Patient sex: M
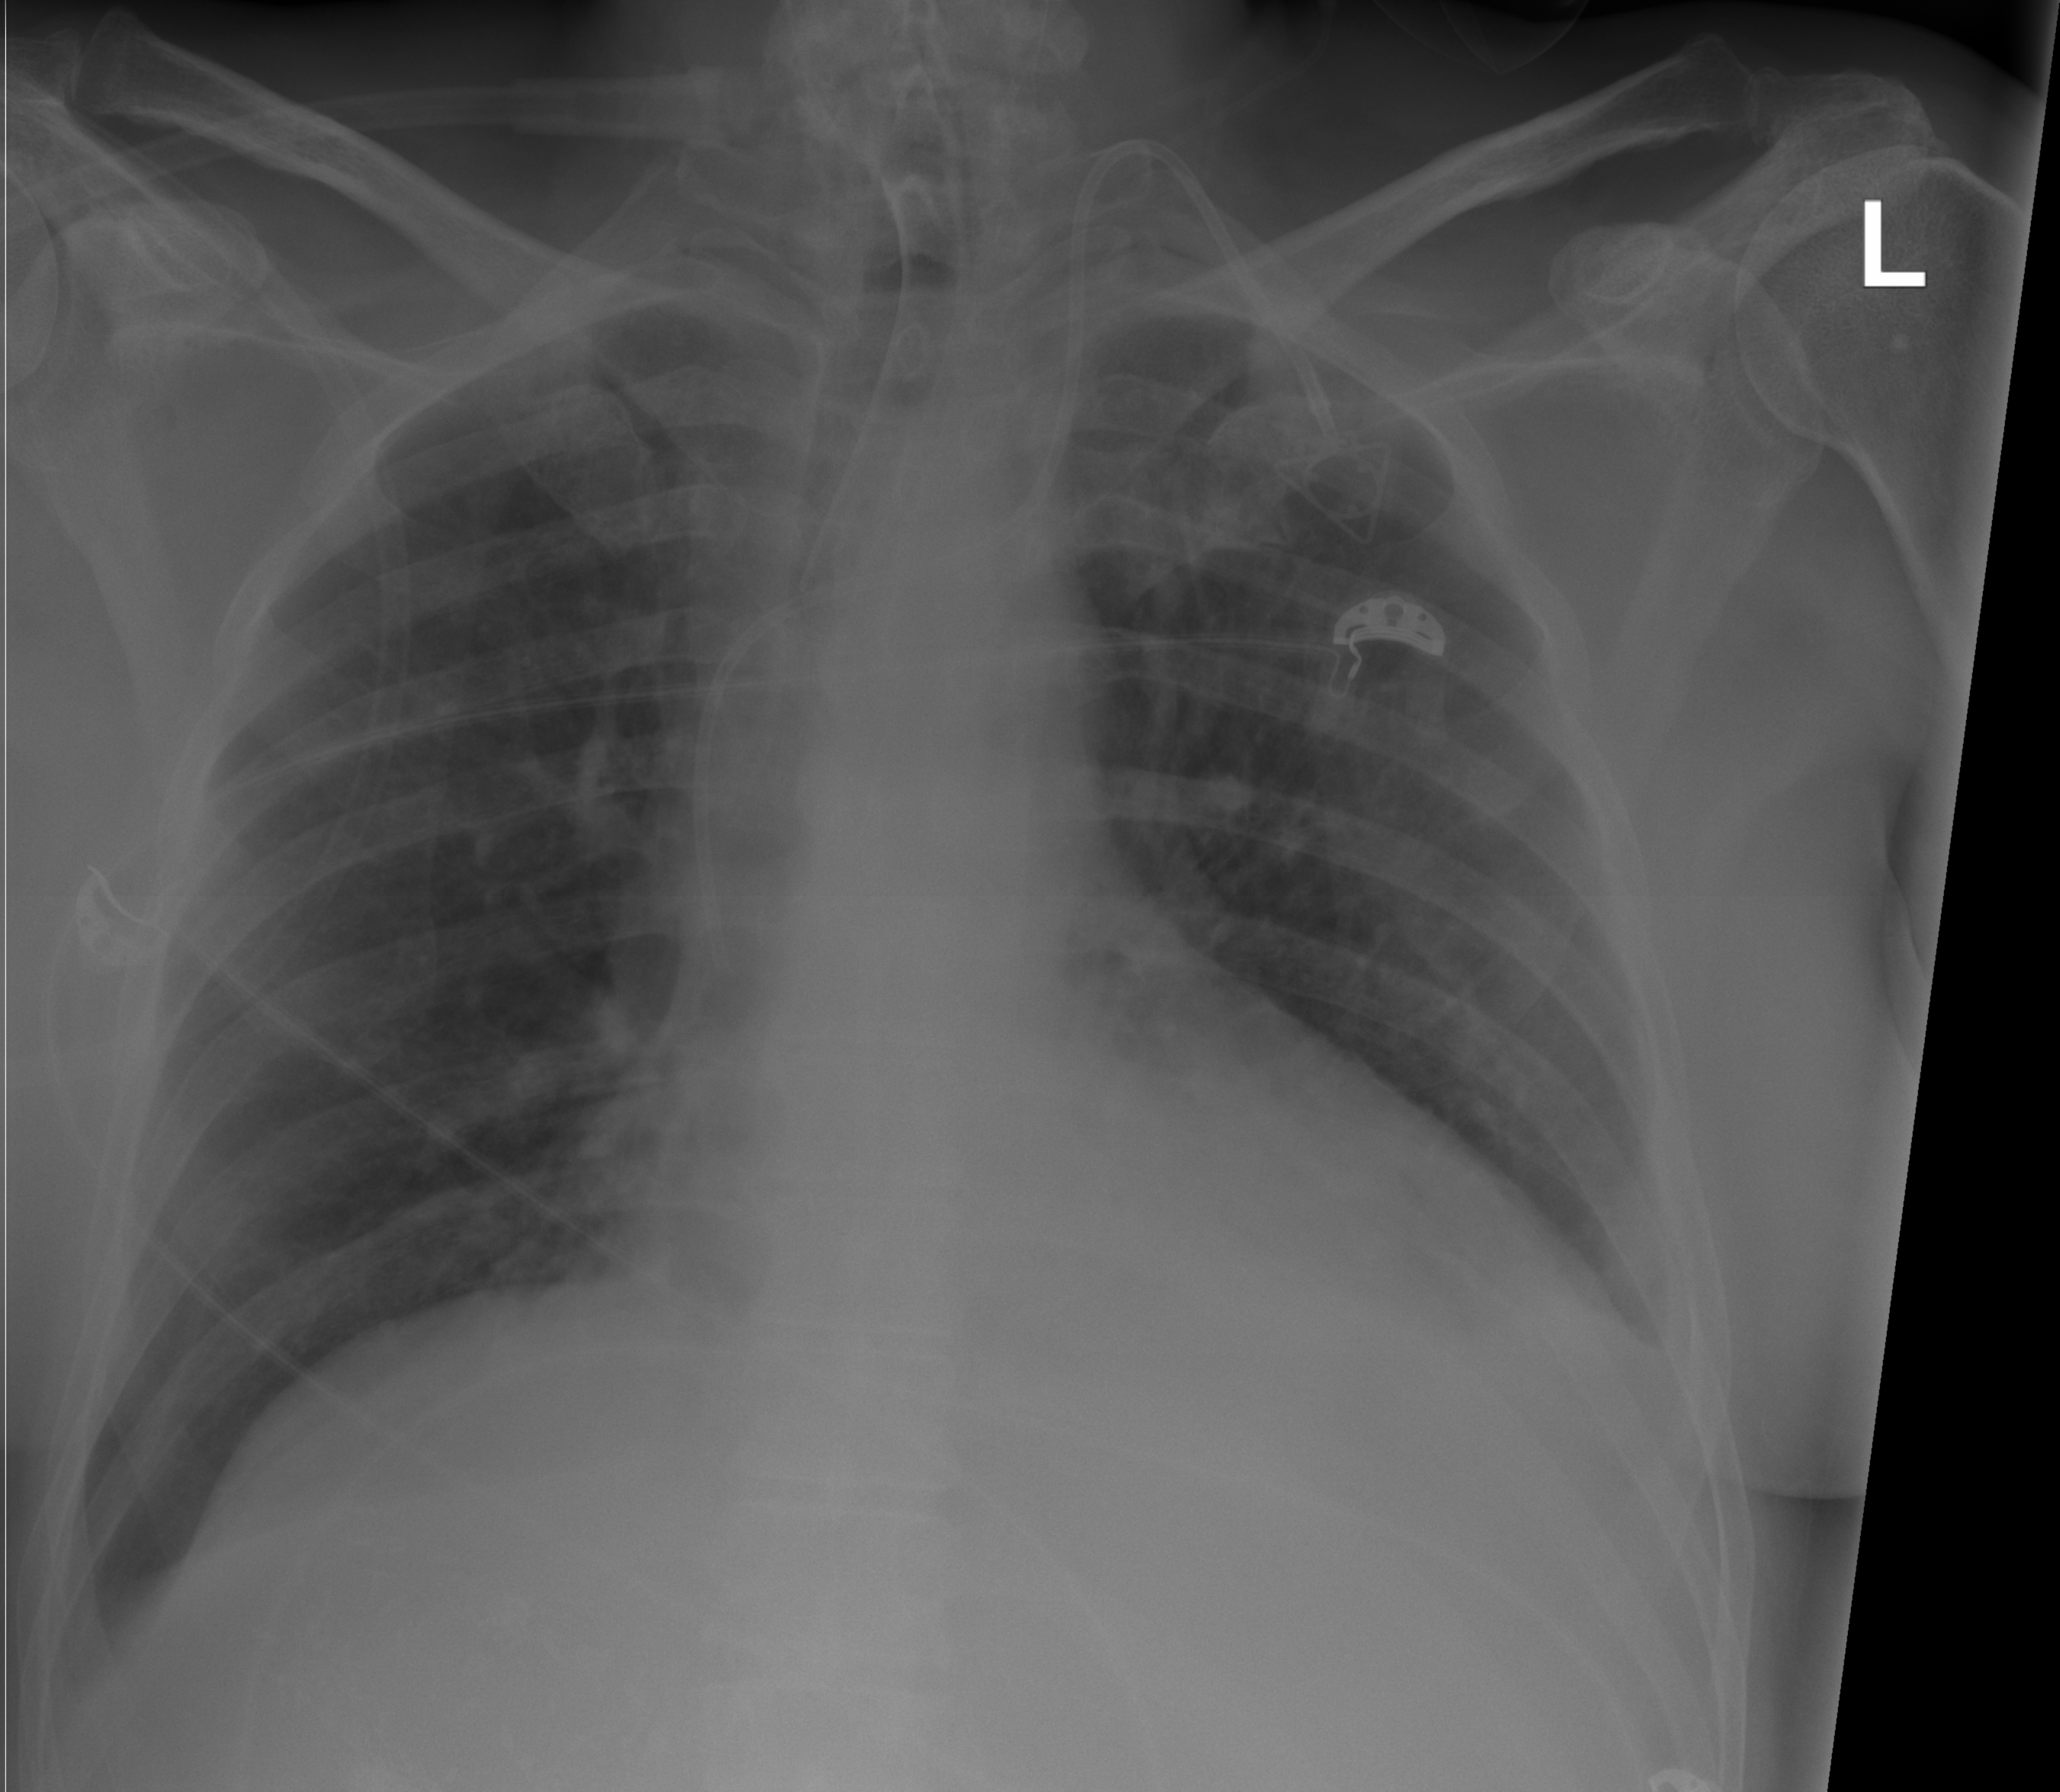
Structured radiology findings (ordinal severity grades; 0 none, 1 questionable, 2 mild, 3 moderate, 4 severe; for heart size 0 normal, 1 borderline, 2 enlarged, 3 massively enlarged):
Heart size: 2
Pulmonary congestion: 0
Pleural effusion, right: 2
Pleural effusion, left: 2
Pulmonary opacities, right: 0
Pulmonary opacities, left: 0
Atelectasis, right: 0
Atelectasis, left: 2